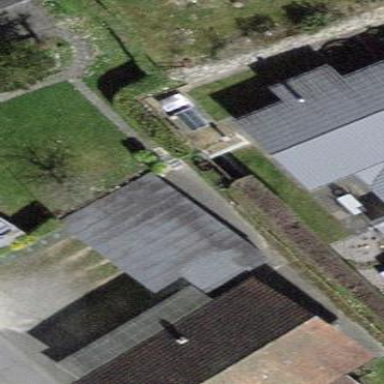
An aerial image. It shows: Building with flat roof.